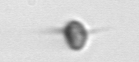
Label: Acanthoica_quattrospina